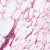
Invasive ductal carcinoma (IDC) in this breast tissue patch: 0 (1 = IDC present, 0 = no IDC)